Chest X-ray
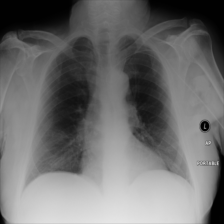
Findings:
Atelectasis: negative
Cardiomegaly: negative
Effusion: negative
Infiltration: negative
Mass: negative
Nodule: negative
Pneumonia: negative
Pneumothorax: negative
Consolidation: negative
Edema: negative
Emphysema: negative
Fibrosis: negative
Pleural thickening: negative
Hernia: negative